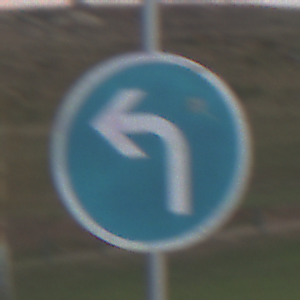
Verkehrszeichen: VorgeschriebeneFahrtrichtungLinks
Umgebung: Outdoor, RoadRail
Tageszeit: SunriseSunset
Wetter: PartlyCloudy
Licht: Natural
Jahreszeit: NotSpecified
Kontrast: LowContrast